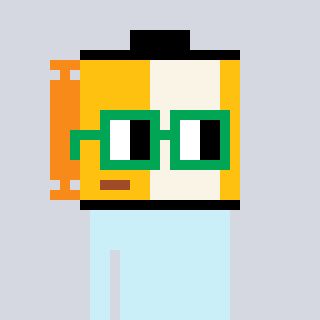
a pixel art character with square green glasses, a film roll-shaped head and a gold-colored body on a cool background